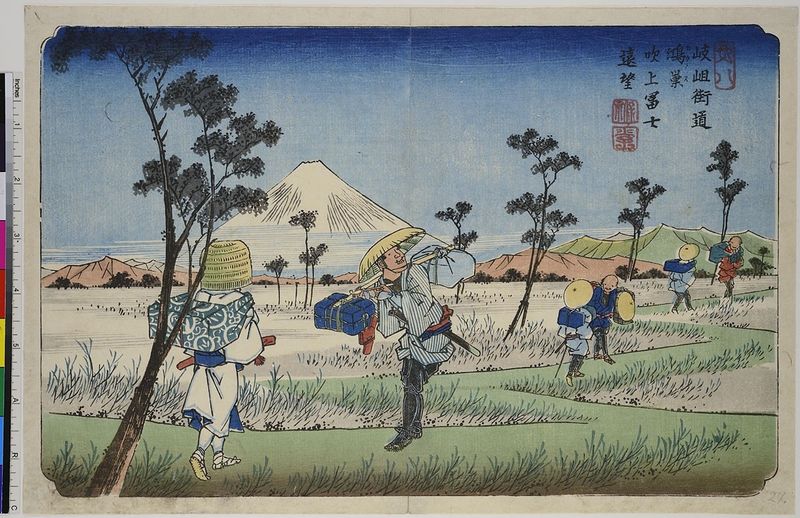
Titel: Konosu: Blick auf den Fuji aus Fukiage, Blatt 8 aus der Serie: Die 69 Stationen des Kisokaido
Künstler: Keisai Eisen
Standort: Hamburg
Institution: Museum für Kunst und Gewerbe Hamburg
Schlagwörter: baum, berg, himmel, meer, wasser, bäume, grün, landschaft, menschen, hut, hüte, schnee, weg, wiese, felder, kinder, kopfbedeckung, holzschnitt, japan, gepäck, berge, gebirge, schriftzeichen, stadtansicht, vulkan, asien, druck, druckgraphik, druckgrafik, schwert, asiatisch, china, wanderer, rechteckig, zeit, reisende, farbholzschnitt, station, pakete, kimono, landschaften, paket, japaner, landschaftsdarstellung, edo, fuji, reproduktionen, volcano, druckerzeugnisse, reisfelder, gewässer, küste, volcan, fudschijama, schultertrage